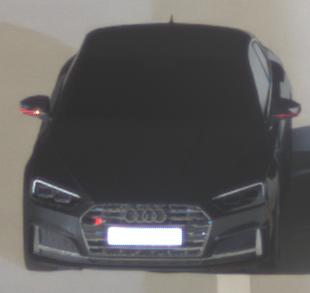
Make: Audi
Model: S5 Sportback
Detailed model: 8T Facelift
Model produced from: 2011
Model produced until: 2016
Doors: 5
Color: black
Road condition: dry road
Daytime: night
Contrast: high contrast